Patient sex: F
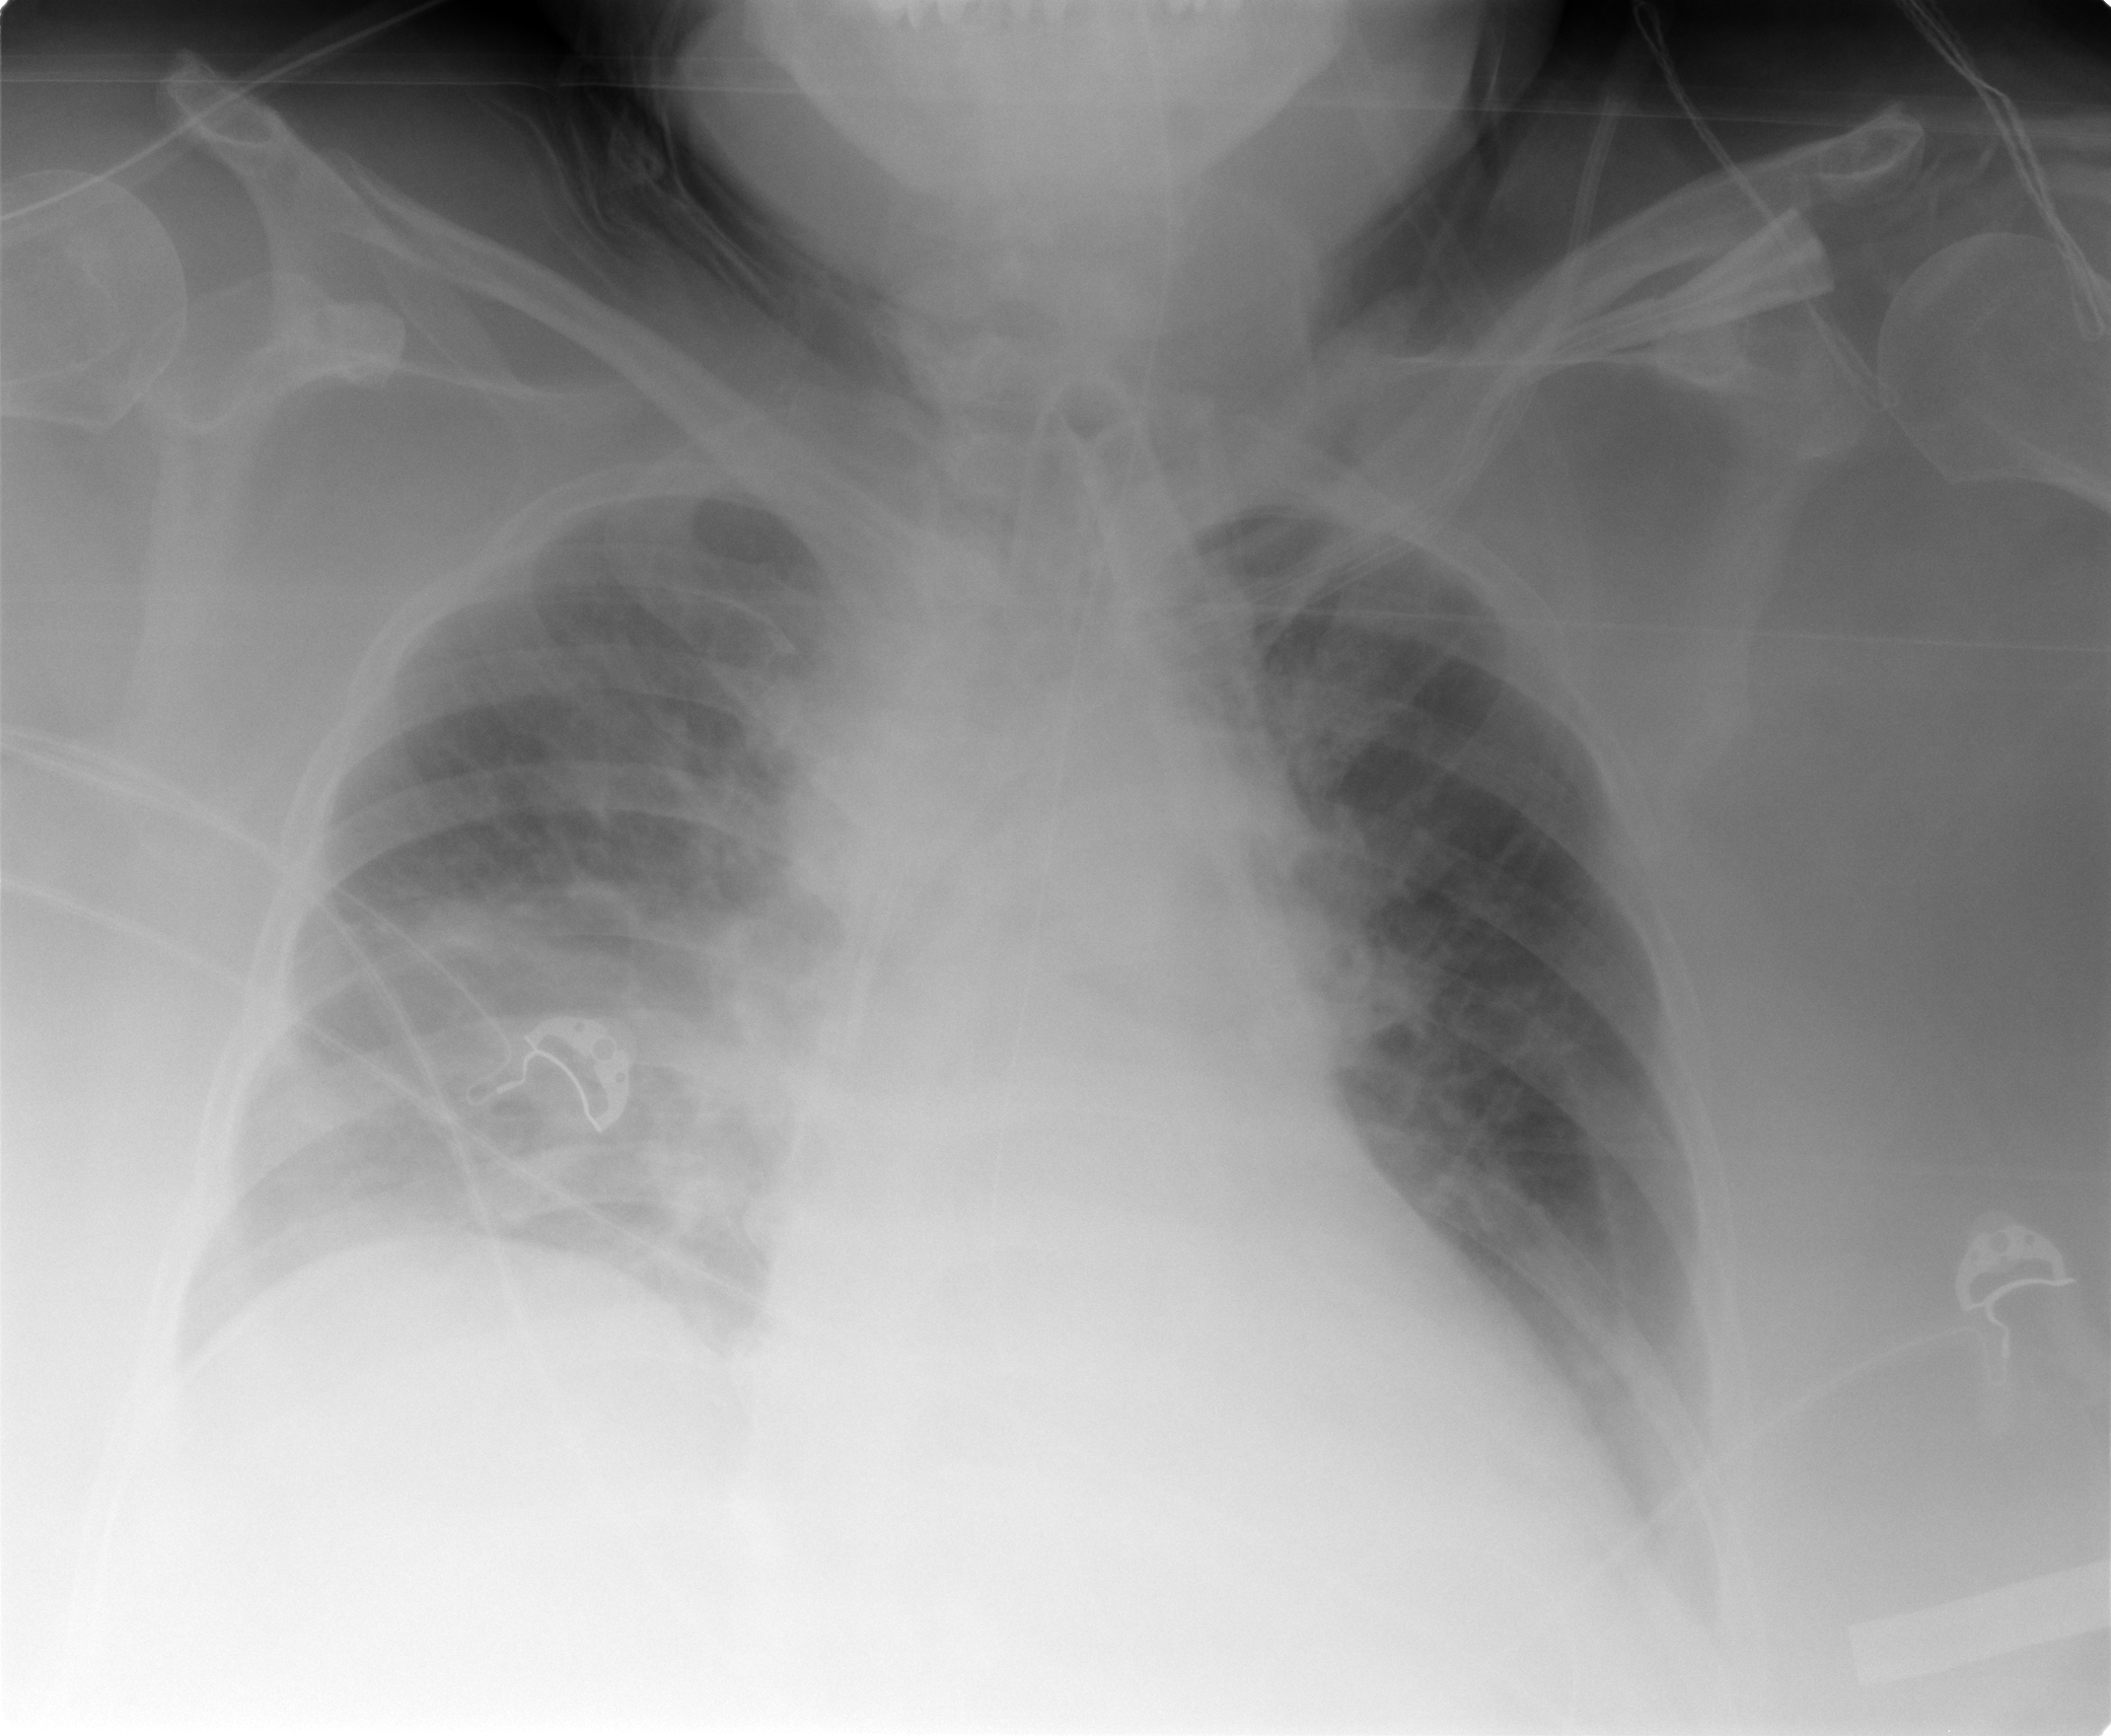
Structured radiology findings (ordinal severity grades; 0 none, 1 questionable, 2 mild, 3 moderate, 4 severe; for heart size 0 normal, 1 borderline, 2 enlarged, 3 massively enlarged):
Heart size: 2
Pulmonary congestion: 2
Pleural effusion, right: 0
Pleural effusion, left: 2
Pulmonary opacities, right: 2
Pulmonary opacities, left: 0
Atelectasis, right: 2
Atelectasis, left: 2